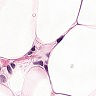
Metastatic tissue present: yes